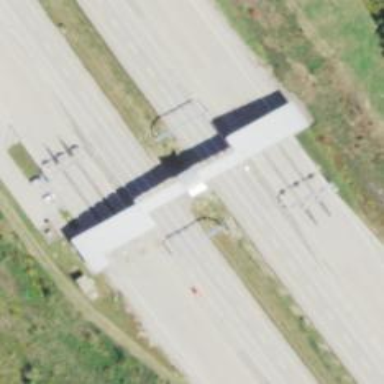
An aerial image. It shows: Toll gantry on the road.